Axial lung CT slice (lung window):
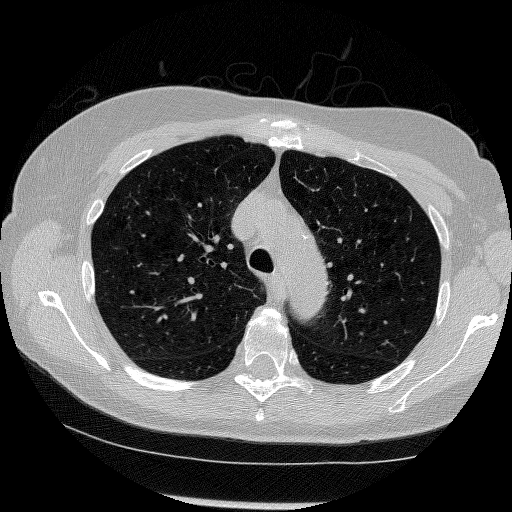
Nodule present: no